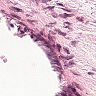
Metastatic tissue present: no